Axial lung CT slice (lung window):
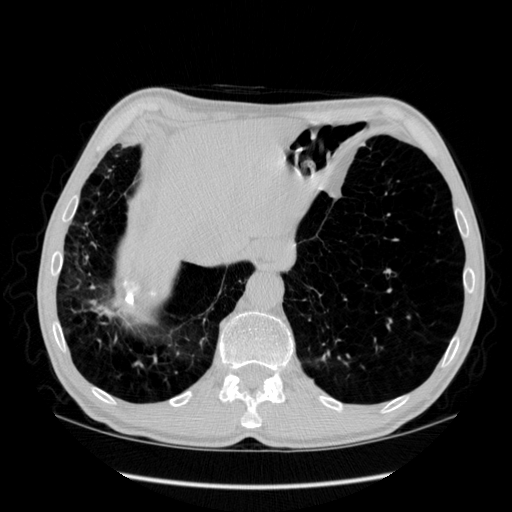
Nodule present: no